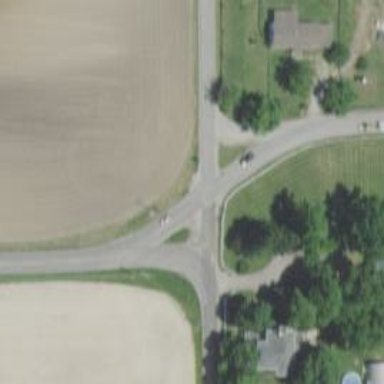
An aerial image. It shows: Secondary road.